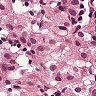
Metastatic tissue present: yes